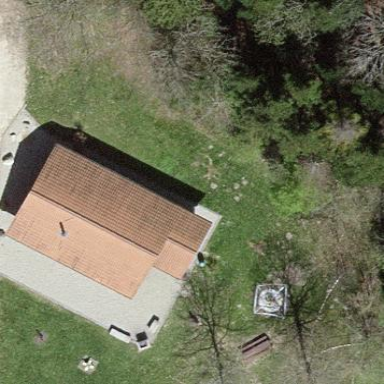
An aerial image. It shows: Shelter building.